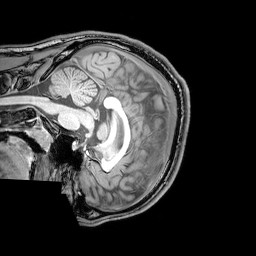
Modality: T1w
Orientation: sagittal
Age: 24
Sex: male
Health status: healthy
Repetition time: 0.081 s
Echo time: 0.037 s